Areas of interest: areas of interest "Qibao High School"
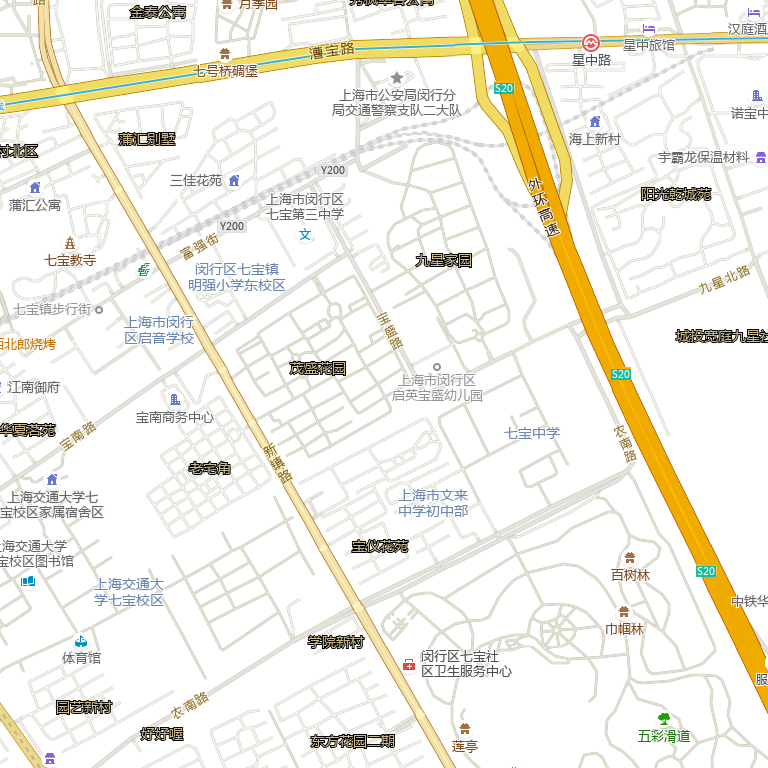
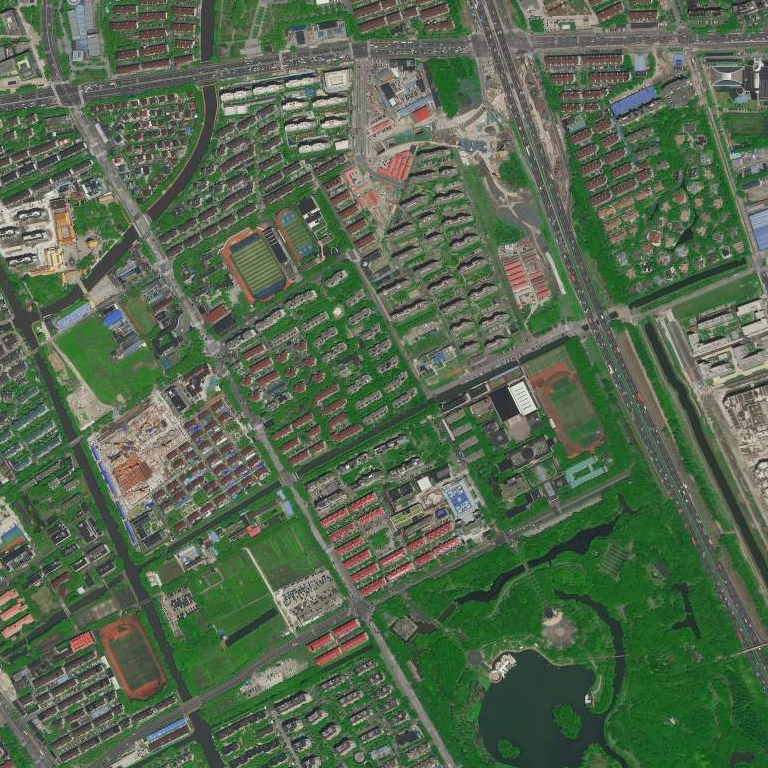